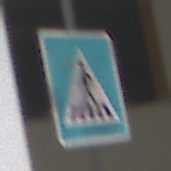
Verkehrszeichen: FussgaengerueberwegRechts
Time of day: Midday
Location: Roofed (Urban)
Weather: Overcast
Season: NotSpecified
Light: Artificial